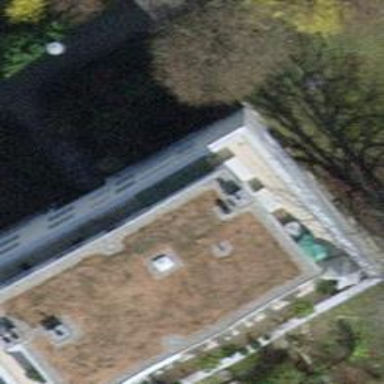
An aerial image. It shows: The building has flat roof that is oriented across.